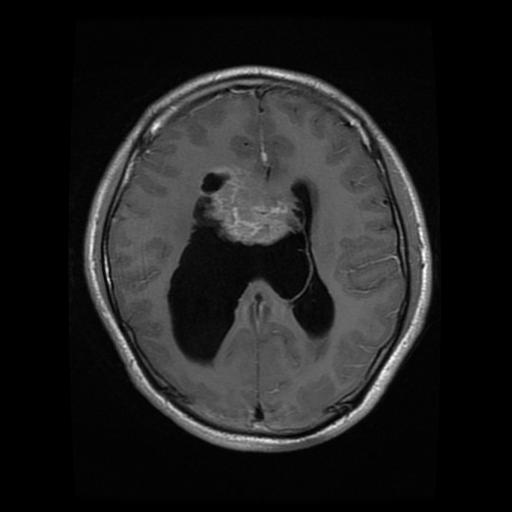
Label: glioma